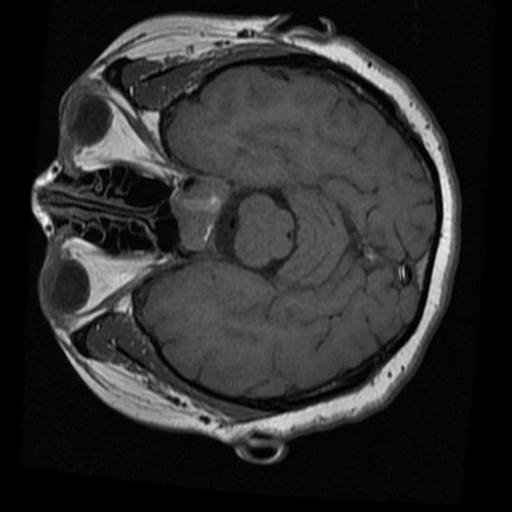
Label: brain_tumor